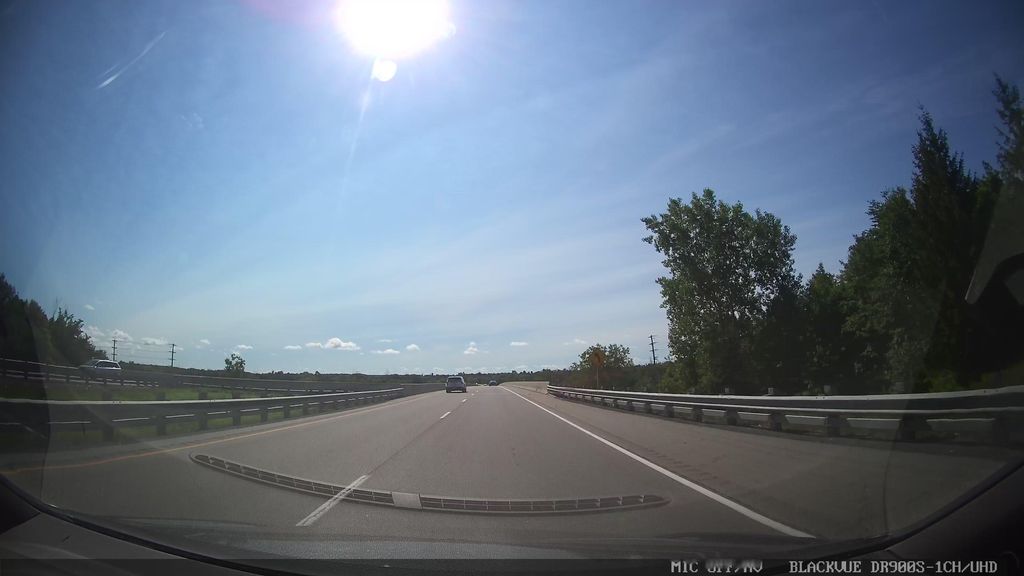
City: ottawa-gatineau